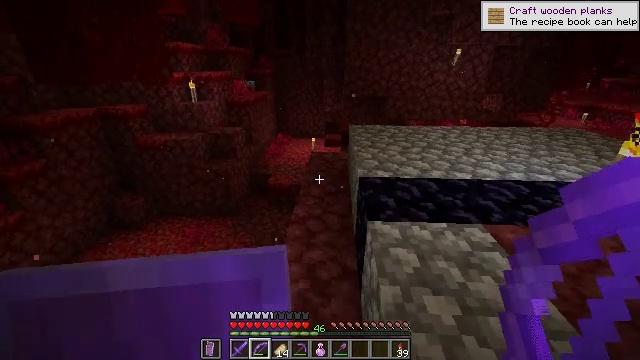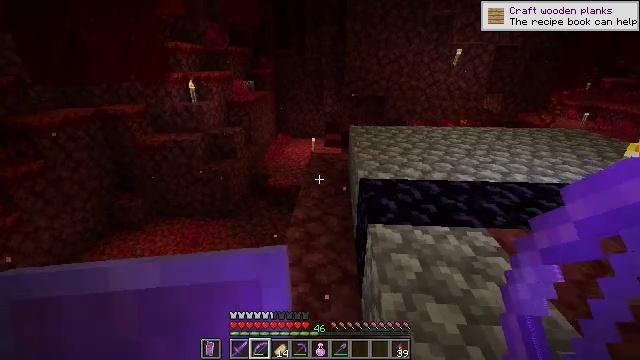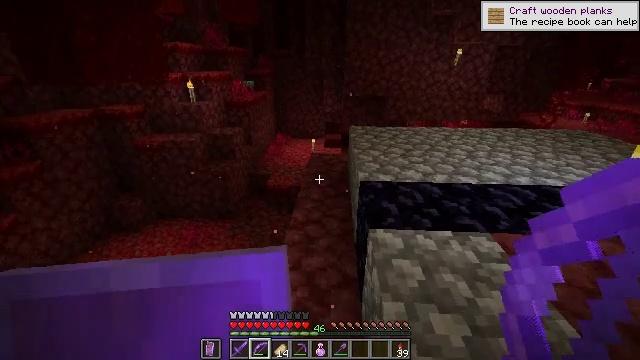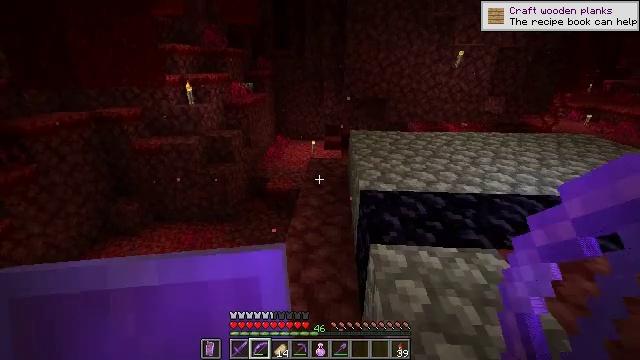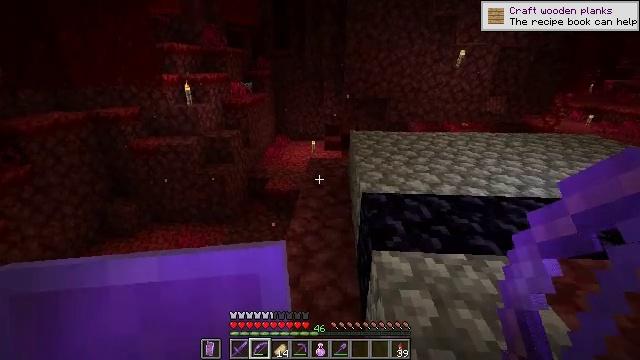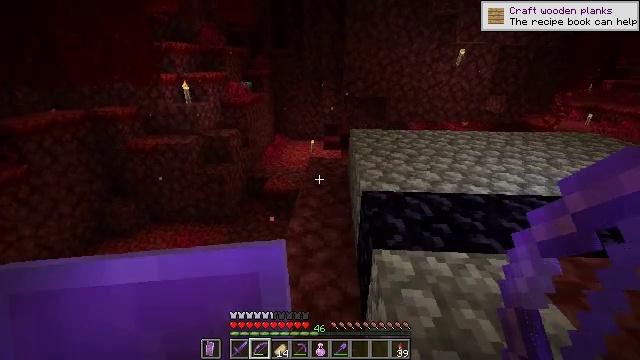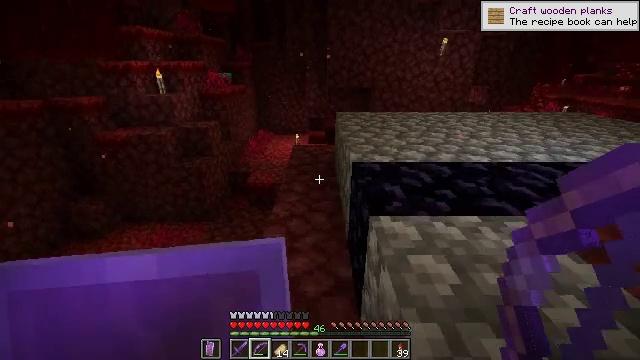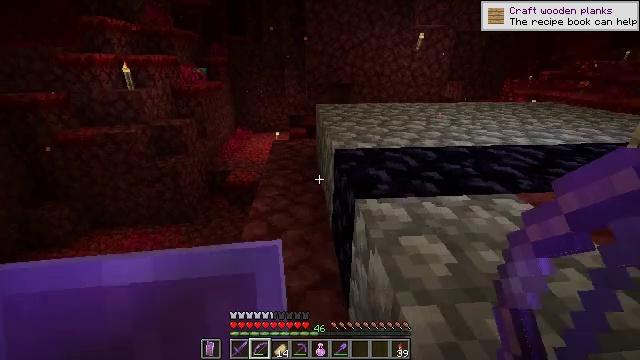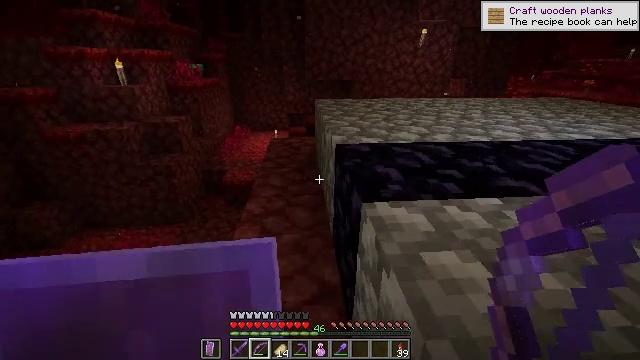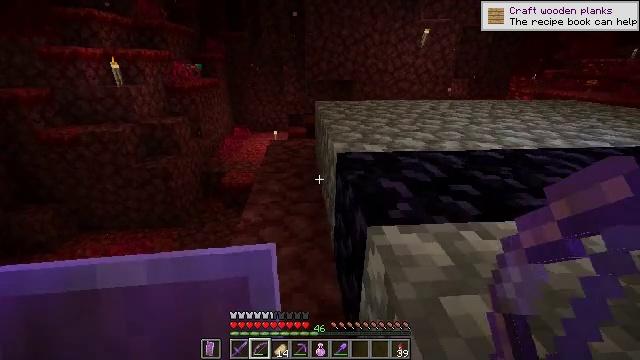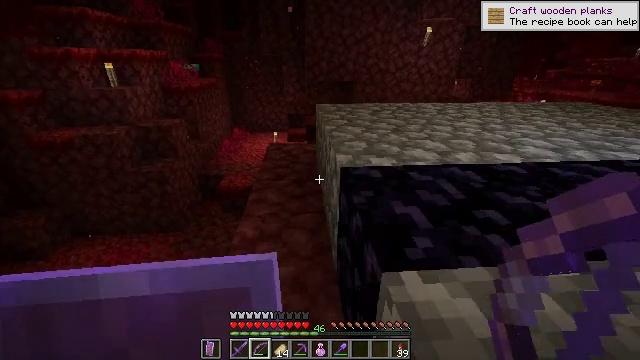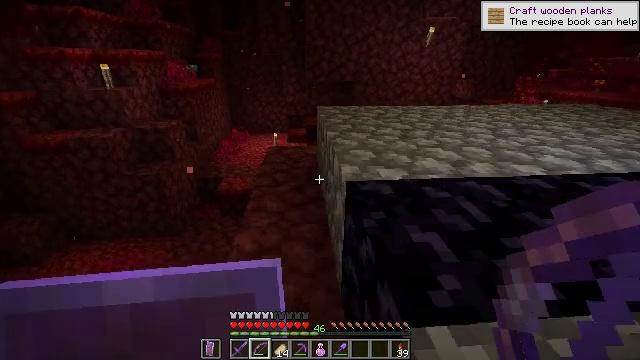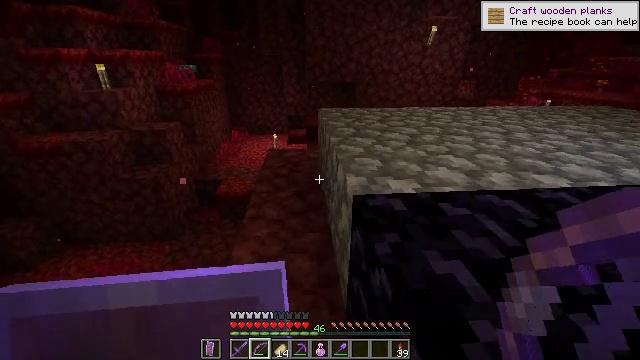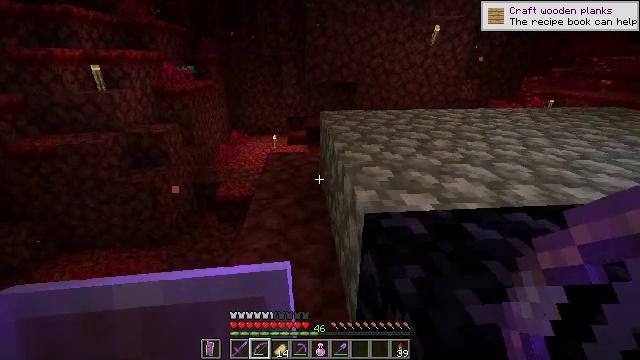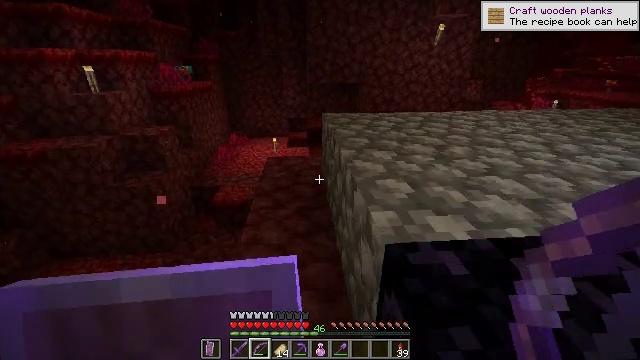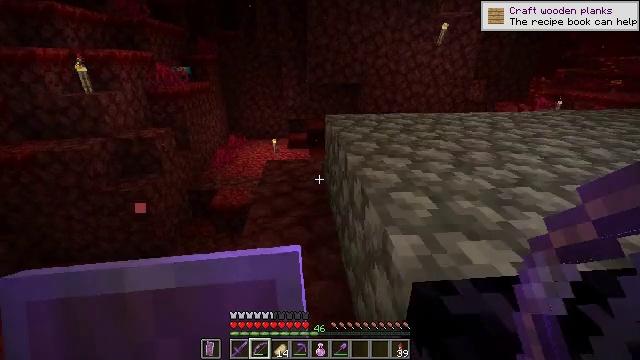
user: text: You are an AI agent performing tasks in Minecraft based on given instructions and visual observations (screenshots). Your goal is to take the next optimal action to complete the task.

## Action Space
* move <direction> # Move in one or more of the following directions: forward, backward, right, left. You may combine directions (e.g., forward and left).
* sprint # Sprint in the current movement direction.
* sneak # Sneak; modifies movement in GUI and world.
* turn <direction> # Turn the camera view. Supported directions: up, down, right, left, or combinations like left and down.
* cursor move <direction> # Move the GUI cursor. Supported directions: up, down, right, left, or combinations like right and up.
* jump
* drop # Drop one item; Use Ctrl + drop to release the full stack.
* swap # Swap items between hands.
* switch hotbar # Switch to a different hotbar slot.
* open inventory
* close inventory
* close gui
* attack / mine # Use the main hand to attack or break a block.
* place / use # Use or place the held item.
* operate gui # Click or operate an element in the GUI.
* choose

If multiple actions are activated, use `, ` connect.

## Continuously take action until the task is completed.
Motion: motion action
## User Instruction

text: craft item air
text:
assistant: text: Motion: move forward, sneak
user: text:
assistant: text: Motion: move forward
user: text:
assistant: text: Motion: move forward
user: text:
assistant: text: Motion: move forward
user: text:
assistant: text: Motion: move forward
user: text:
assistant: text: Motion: move forward, turn right
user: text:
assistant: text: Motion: move forward, turn right
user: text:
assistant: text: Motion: move forward
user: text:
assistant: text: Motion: move forward
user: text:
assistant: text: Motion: move forward
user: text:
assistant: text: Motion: move forward
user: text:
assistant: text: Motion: move forward
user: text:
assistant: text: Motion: move forward
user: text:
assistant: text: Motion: move forward
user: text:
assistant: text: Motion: move forward
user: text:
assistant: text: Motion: move forward
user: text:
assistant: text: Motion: move forward
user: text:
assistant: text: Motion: move forward
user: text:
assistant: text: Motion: move forward
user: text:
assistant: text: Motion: move forward
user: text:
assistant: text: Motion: move forward
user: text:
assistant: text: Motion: move forward
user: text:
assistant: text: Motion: move forward
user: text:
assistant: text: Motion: move forward
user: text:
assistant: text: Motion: move forward
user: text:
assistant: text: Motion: move forward
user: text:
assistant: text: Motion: move forward
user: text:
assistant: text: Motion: move forward
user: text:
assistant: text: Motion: move forward
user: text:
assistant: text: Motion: move forward